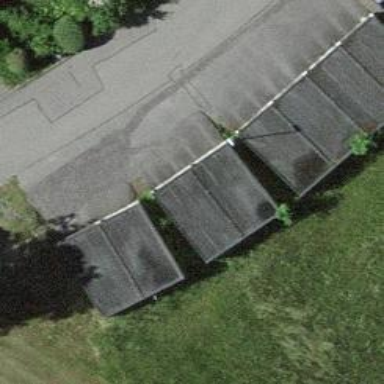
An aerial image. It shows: Garage.